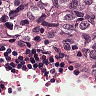
Metastatic tissue present: yes